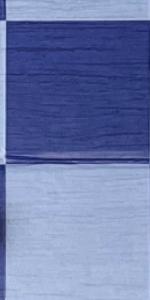
Label: Empty